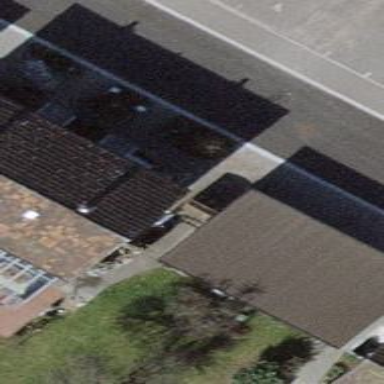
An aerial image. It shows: Gabled building.